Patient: sex F, age 72
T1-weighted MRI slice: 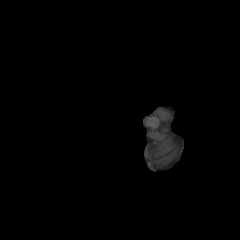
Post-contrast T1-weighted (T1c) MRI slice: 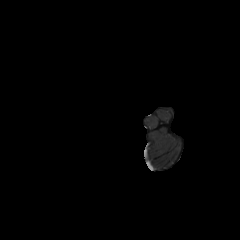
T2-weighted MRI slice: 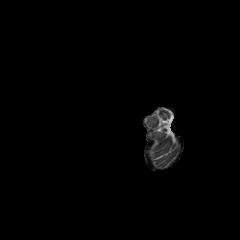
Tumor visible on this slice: no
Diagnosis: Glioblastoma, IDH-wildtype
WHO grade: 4